Field crop: maize
Growth stage: 2
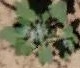
Species: chenopodium